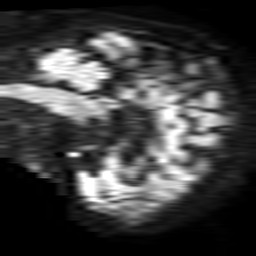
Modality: TRACE
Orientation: sagittal
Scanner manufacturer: philips
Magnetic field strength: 1.5 T
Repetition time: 3.4 s
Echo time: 0.06922 s